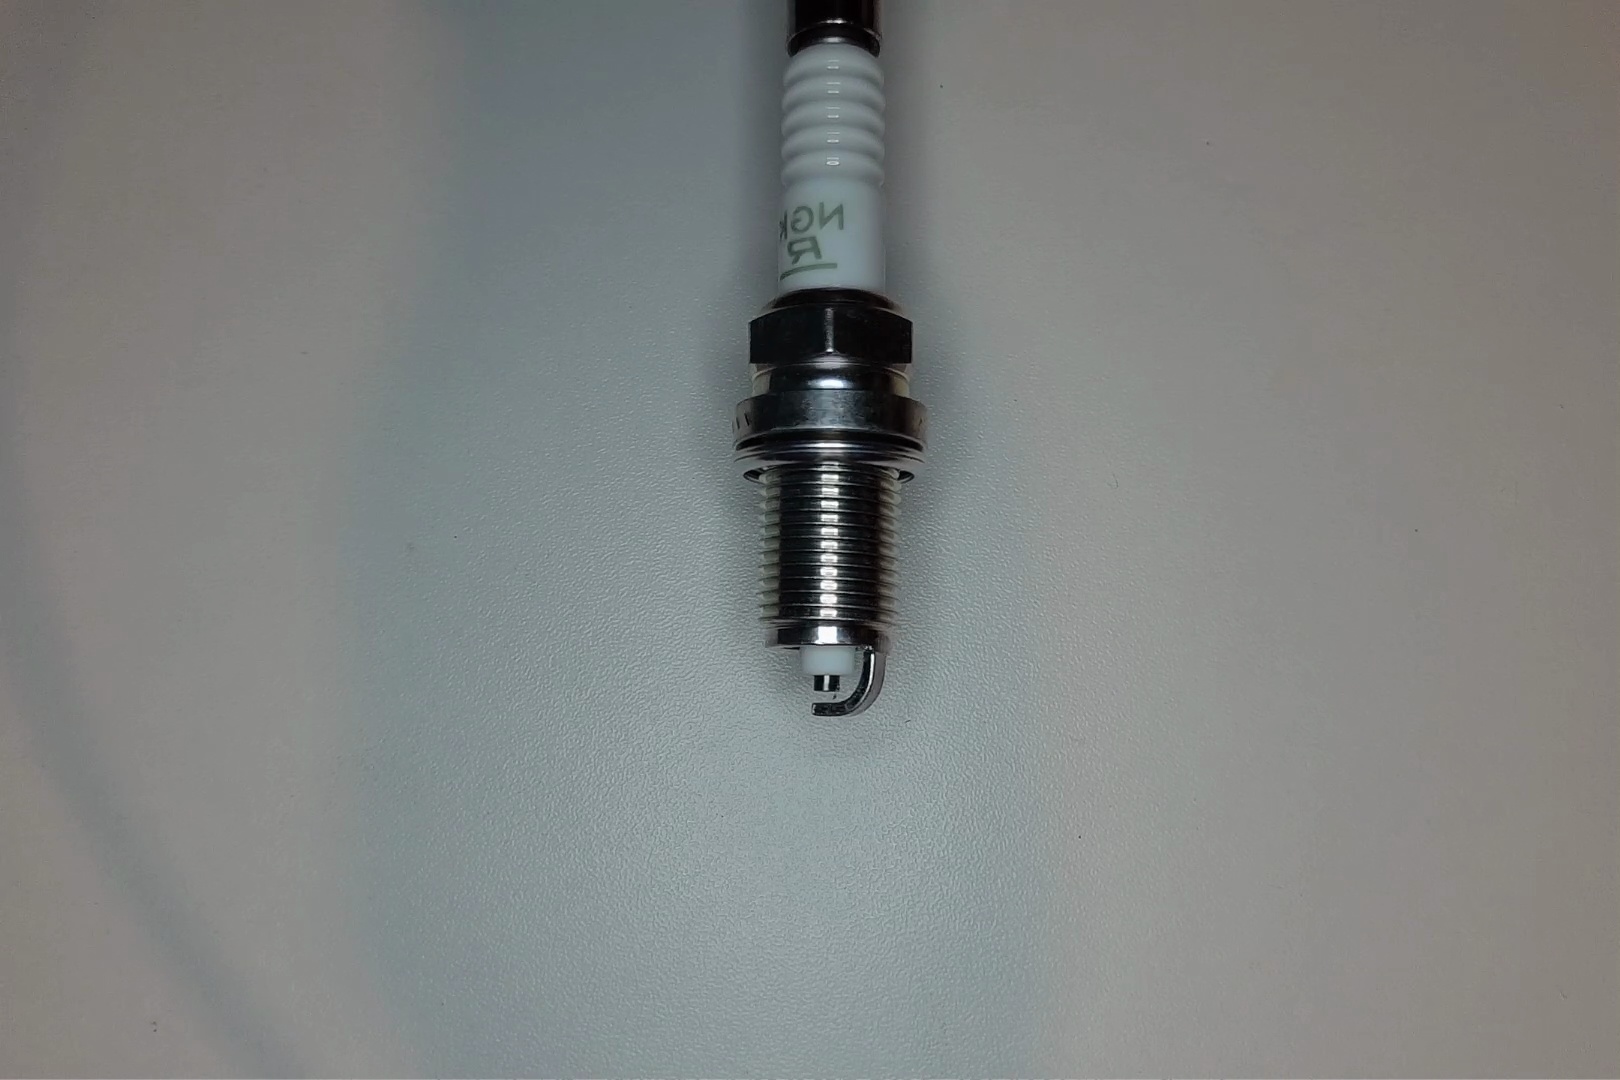
Label: normal